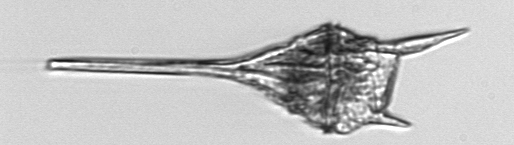
Label: Tripos_lineatus